Aerial crown-view tile of a tropical tree (Barro Colorado Island, Panama), acquired 20240716:
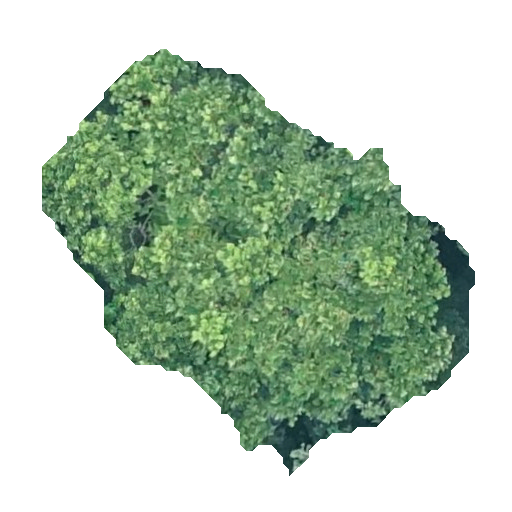
Species: Anacardium excelsum
GBIF accepted scientific name: Anacardium excelsum
Crown area: 169.437 m²